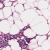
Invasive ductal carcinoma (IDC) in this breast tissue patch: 1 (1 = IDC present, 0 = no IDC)